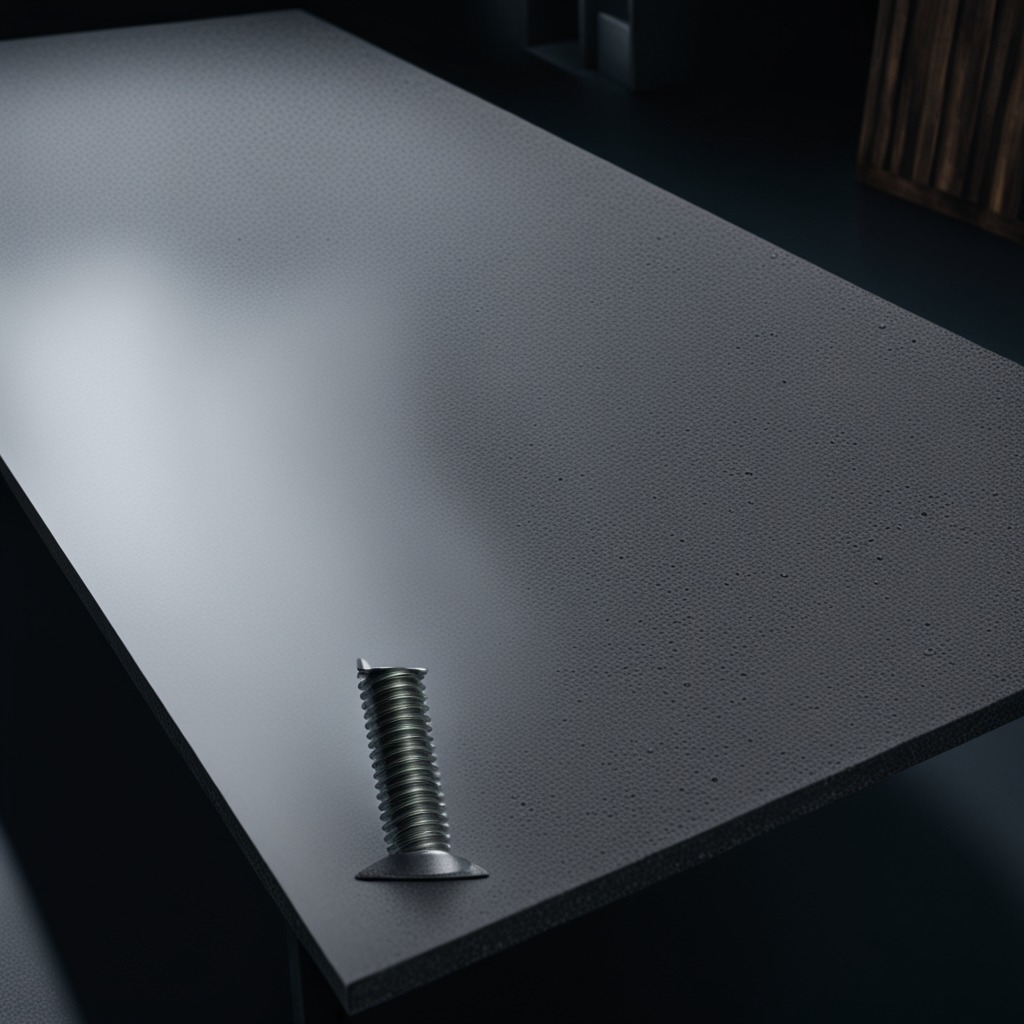
A metal screw is lying on the clean granite table inside a workshop at night dim ambient light soft shadows worn but